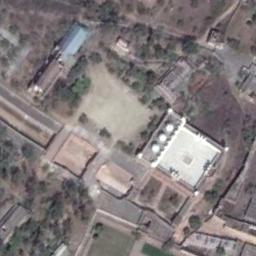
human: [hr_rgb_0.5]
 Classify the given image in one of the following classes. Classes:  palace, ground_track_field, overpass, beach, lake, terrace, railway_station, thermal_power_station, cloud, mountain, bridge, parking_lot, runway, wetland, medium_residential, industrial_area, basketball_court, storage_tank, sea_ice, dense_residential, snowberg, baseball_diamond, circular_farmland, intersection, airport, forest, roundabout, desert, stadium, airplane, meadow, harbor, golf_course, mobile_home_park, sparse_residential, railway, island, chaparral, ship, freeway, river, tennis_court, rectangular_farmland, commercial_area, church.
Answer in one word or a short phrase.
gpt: palace